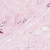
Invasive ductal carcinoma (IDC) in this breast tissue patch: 0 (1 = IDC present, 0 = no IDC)